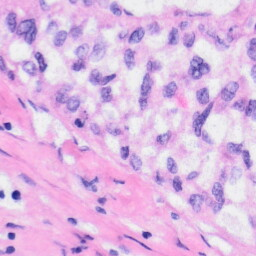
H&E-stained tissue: Liver